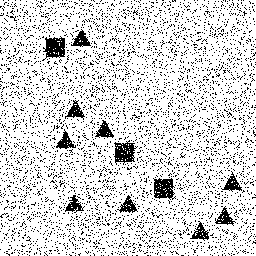
Squares: 3
Triangles: 9
Stars: 0
Total shapes: 12